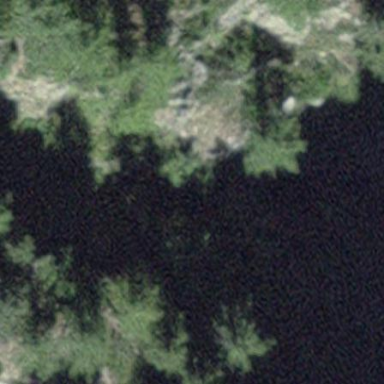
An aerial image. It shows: Forest area dominated by needle-leaved trees.